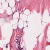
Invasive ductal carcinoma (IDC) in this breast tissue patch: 1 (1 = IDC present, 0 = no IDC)